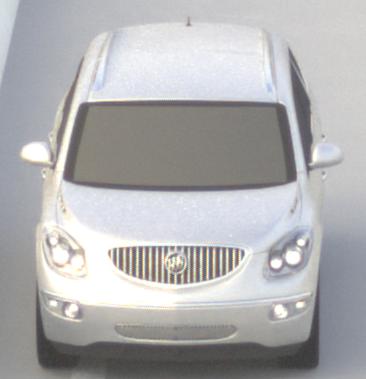
Make: Buick
Model: Enclave
Detailed model: GMT967
Model produced from: 2007
Model produced until: 2017
Doors: 5
Color: white
Road condition: dry road
Daytime: morning or afternoon
Contrast: medium contrast